Field crop: maize
Growth stage: 1
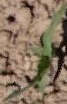
Species: maize